Question: Hi I have a cell array which is called 'vector', with dimensions 69083x2 , now i want to reshape this cell array to 3212762x2, but reshape(vector,<PHONE>,2) does not work. I get this error:
> To RESHAPE the number of
elements must not change.
Can anyone tell me how I can do this ?

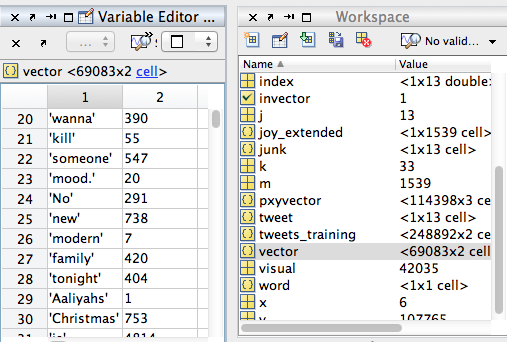
Answer: Do you mean you wish to make the cell array larger? 'reshape' is to store the same elements in a different 'shape', for eg., a 3x2 cell array as a 6x1 cell array - note that the total number of elements remains 6 in both cases.
If you wish to enlarge the cell array, just assign something to the last element of the enlarged cell array like so:
'''
vector(<PHONE>, 2) = {[]}
'''
Now 'vector' would be of size 3212762x2.